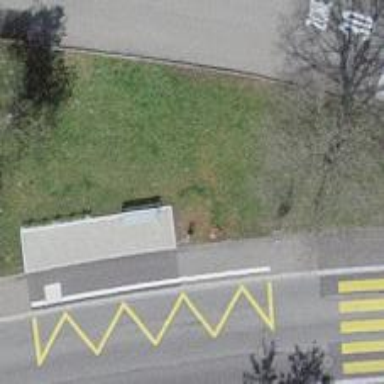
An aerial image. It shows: Bus stop with platform for public transport.